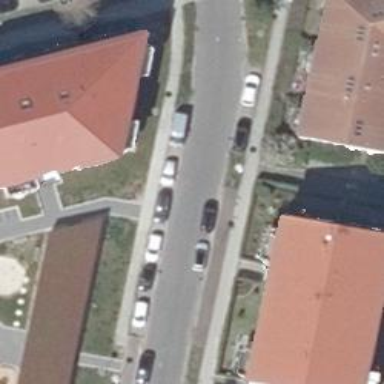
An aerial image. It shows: Residential road with asphalt surface and sidewalks on both sides.